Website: ulta-beauty
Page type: customer-info-address
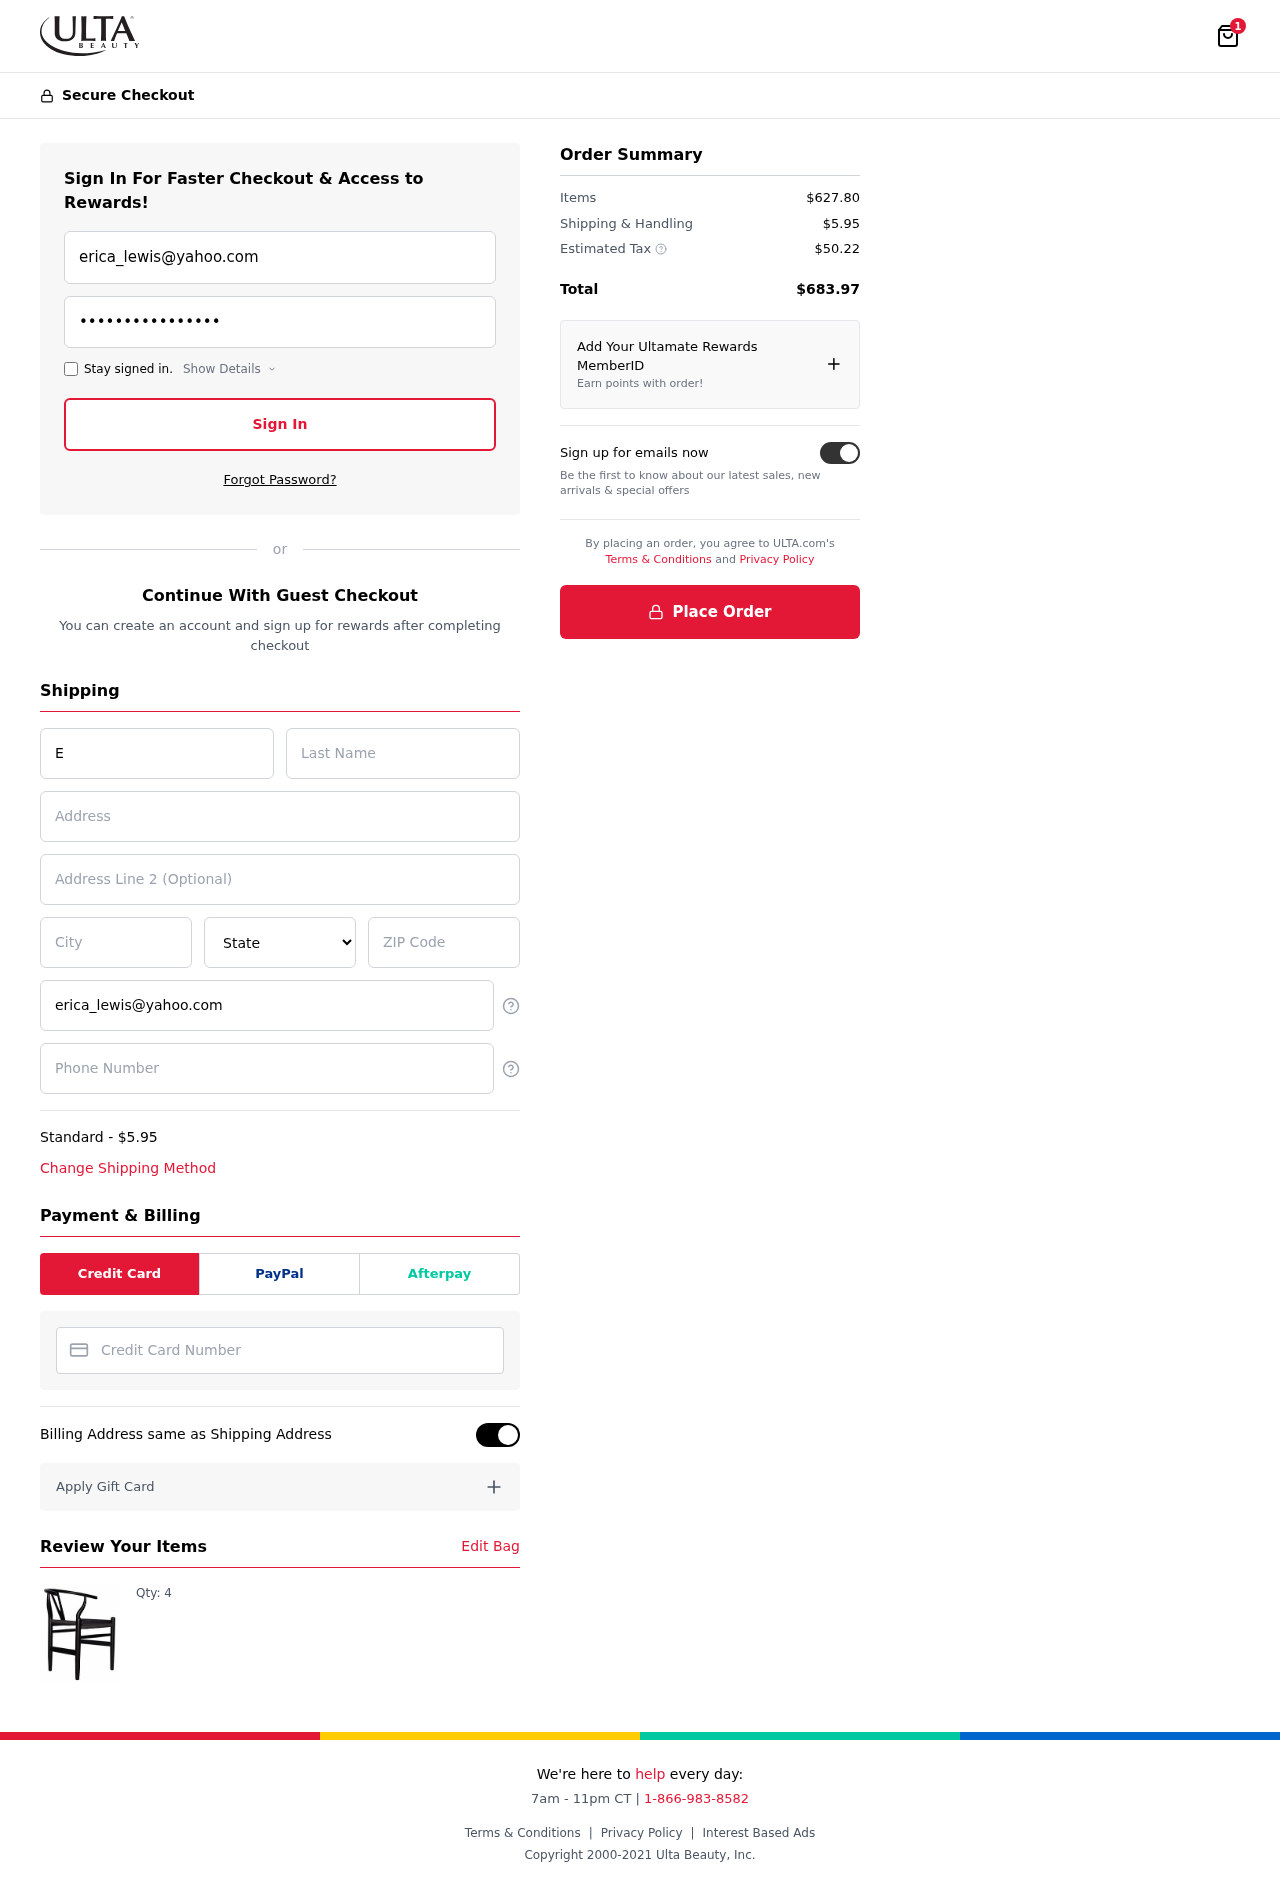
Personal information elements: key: PII_CARD_NUMBER
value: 6550 4269 9877 8664
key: PII_CITY
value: Zunigaside
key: PII_EMAIL
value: erica_lewis@yahoo.com
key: PII_FIRSTNAME
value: Erica
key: PII_LASTNAME
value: Lewis
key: PII_PHONE
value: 9502065269
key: PII_POSTCODE
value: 41942
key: PII_STATE
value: PW
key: PII_STREET
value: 022 Pennington Creek Suite 296
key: PII_STREET2
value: Suite 475
Product elements: key: PRODUCT1_QUANTITY
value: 4
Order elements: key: ORDER_NUM_ITEMS
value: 1
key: ORDER_SHIPPING_COST
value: $5.95
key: ORDER_ITEMS_TOTAL
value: $627.80
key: ORDER_SHIPPING_COST2
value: $5.95
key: ORDER_TAX
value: $50.22
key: ORDER_TOTAL
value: $683.97